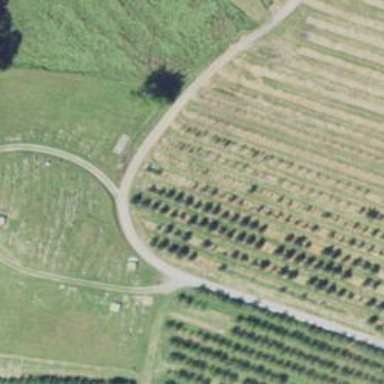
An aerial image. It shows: Cemetery.